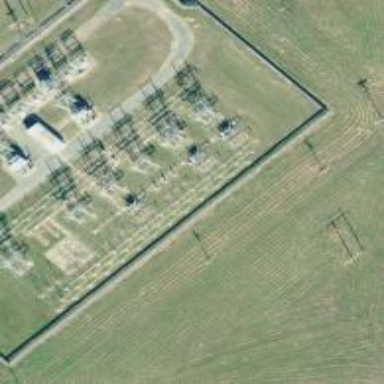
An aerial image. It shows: Switch used for power control.